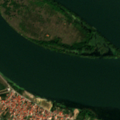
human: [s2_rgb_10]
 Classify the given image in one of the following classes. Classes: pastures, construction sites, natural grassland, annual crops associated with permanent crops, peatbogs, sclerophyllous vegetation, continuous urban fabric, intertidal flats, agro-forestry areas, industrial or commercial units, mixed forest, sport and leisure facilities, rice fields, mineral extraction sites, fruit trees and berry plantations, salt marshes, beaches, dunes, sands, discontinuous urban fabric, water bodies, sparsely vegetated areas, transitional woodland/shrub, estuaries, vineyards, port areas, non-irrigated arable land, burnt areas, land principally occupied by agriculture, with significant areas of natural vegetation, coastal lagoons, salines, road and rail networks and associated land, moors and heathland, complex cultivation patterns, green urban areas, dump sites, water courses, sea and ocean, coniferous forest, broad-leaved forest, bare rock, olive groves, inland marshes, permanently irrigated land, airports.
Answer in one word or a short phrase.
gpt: discontinuous urban fabric, pastures, complex cultivation patterns, water courses, water bodies